Question: I am synchronizing a huge database from it's oracle datasource to a mysql datasource for other purposes. When reading the data using PuTTY in a linux/oracle database the value is
'''
<PHONE>
'''
This is stored into an object and then inserted in MySQL and then ends up becoming
'''
00000000000000000000000000000000000000000000000000000000000000000000008888888888
'''
Now I am unfortunately no programming hero and I can't seem to figure out the problem. The datatype in both databases is int(10) and the C# Application does no no way tamper with any values. Here is the actual error message: (omitted irrelevant parts of the statement)
'''
Error while executing query
INSERT INTO tsdsmd(kode8)
VALUES ('00000000000000000000000000000000000000000000000000000000000000000000008888888888')
Out of range value for column 'kode8' at row 1
'''
Could it be a charset mismatch?
This is the code that builds the insert command
'''
public int Insert(string table, string[] fields, object[] values)
{
if (fields.Length != values.Length)
throw new DBException("Field lengt is not equal to values length!");
StringBuilder query = new StringBuilder();
query.Append("INSERT INTO ");
query.Append(table);
query.Append("( ");
for (int i = 0; i < fields.Length; i++)
{
query.Append(fields[i]);
if (i != fields.Length - 1)
{
query.Append(", ");
}
}
query.Append(") VALUES (");
for (int i = 0; i < fields.Length; i++)
{
query.Append("@" + fields[i]);
if (i != fields.Length - 1)
{
query.Append(", ");
}
}
query.Append(")");
DBCommand command = new DBCommand(query.ToString());
for (int i = 0; i < fields.Length; i++)
{
command.AddParameter("@" + fields[i], values[i]);
}
return Insert(command);
}
'''
Edit; I have changed some of the code and I am now skipping those rows for the while being with a separate try catch. Have a look and this is what I am seeing. The value shoudl be within the bounds of an int and I am so confused. Potential bug? The error it gives me that the int is too small or too large for an int32. Which should not be the case.

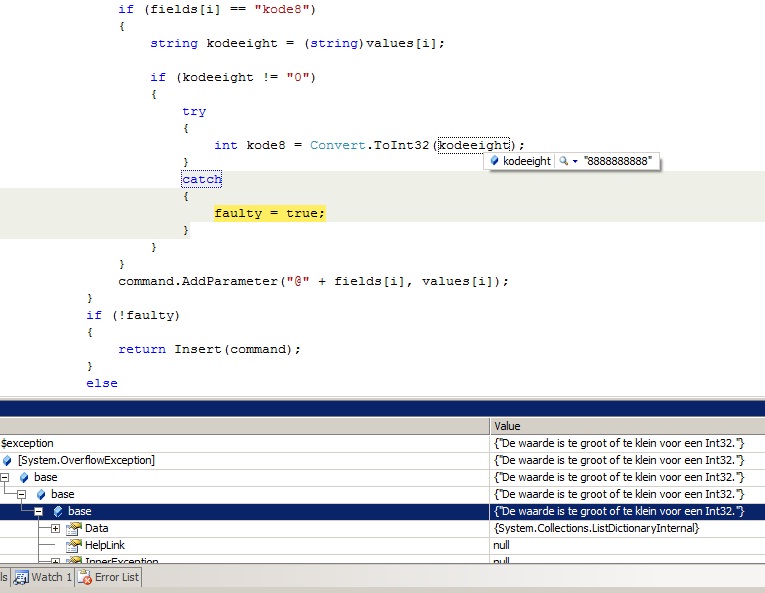
Answer: Actually, the column in oracle is not limited by int32 like "int" from mysql is. Will have to convert the mysql column to int64/long.